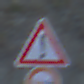
Verkehrszeichen: Gefahrenstelle
Zusatzzeichen unten: Ueberholverbot
Umgebung: Outdoor, RoadRail
Tageszeit: SunriseSunset
Wetter: Clear
Licht: Natural
Jahreszeit: NotSpecified
Kontrast: LowContrast